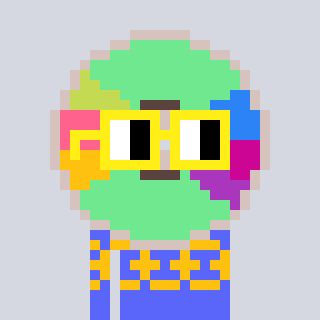
a pixel art character with square yellow glasses, a cd-shaped head and a purple-colored body on a cool background